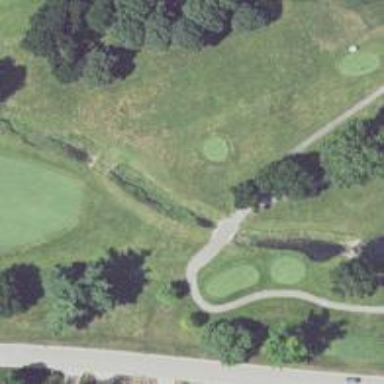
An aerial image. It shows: Service road with bridge used as golf cart path.